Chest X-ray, AP view. Patient: 80 years old, sex F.
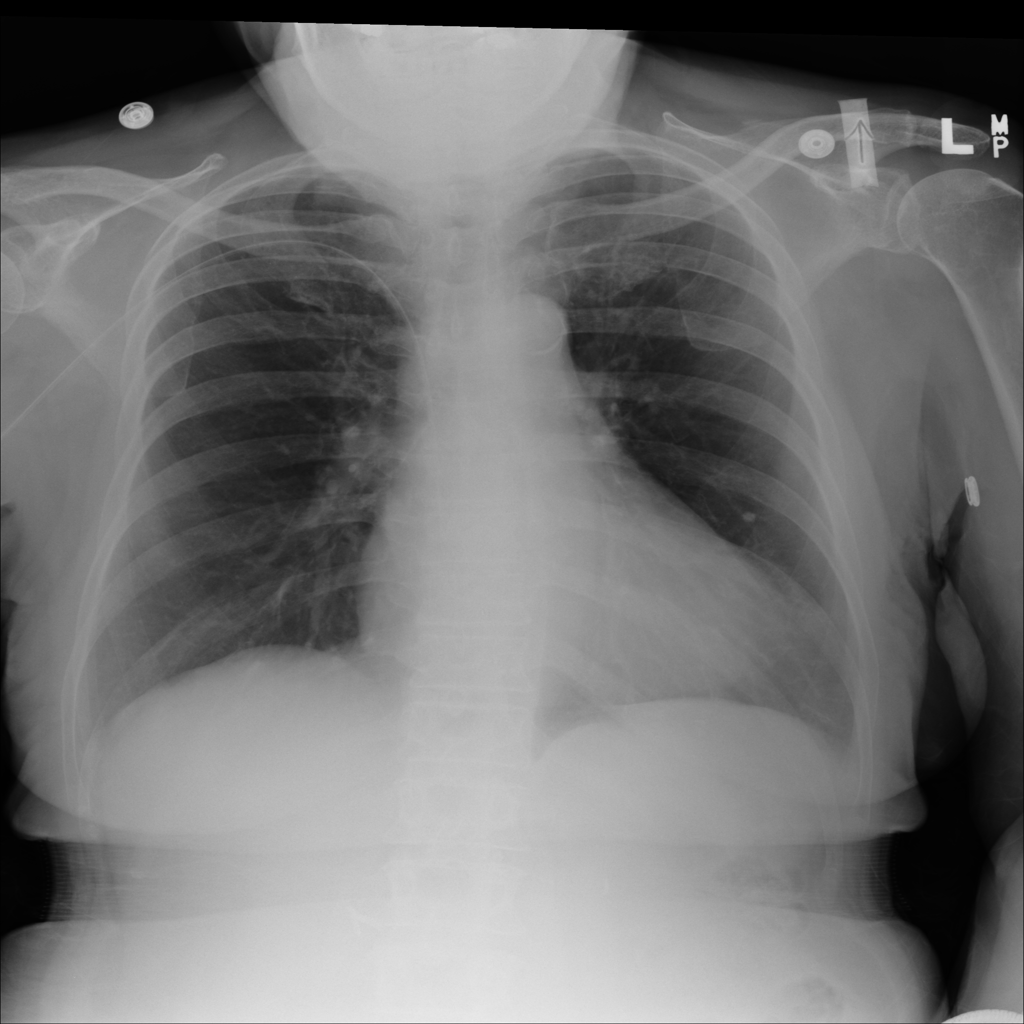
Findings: No Finding